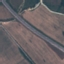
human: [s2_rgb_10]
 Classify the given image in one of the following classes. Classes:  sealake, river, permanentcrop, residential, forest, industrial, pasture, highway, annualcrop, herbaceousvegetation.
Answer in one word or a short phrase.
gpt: Highway